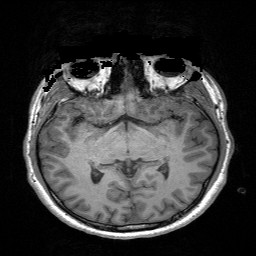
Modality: T1w
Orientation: coronal